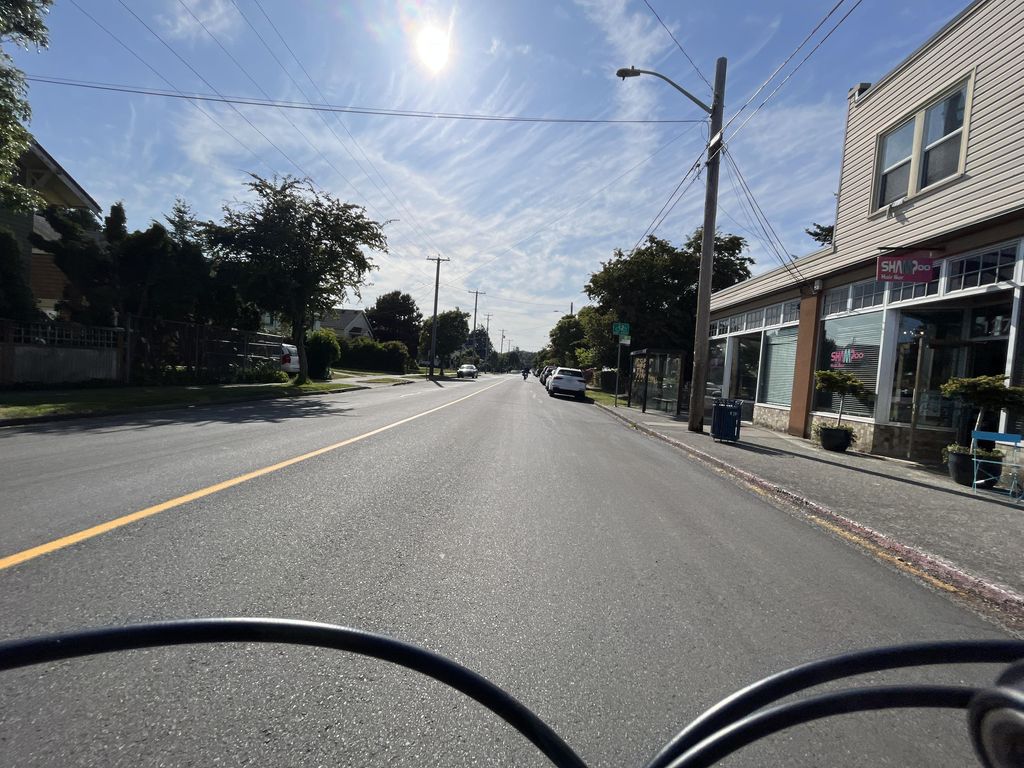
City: victoria